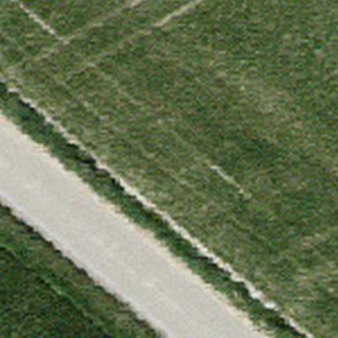
Label: other